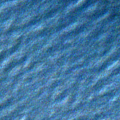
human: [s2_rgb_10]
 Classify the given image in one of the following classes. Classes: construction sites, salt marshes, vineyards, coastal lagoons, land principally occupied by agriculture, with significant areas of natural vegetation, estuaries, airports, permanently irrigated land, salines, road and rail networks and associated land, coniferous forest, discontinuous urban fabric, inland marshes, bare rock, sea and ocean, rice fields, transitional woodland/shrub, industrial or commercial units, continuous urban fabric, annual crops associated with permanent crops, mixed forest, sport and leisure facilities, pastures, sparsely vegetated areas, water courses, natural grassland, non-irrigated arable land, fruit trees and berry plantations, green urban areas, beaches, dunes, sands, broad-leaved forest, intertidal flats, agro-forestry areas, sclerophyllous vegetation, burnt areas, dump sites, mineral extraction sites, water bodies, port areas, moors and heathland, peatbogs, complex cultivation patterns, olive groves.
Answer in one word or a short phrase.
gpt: sea and ocean